Question: I'm attempting to create a procedure in Oracle Express Server (Application Express 2.1.0.00.39) using the web interface.
This is the SQL I'm running via the 'SQL Commands' option in the web interface
'''
CREATE OR REPLACE PROCEDURE my_procedure (listOfNumbers num_list,
v_value varchar2)
IS
PRAGMA AUTONOMOUS_TRANSACTION;
BEGIN
UPDATE my_table
SET my_column = v_value
WHERE my_row_id IN (SELECT column_value
FROM TABLE(listOfNumbers));
COMMIT;
END;
'''
## UPDATE:
Changed 'SELECT column_value FROM TABLE' to 'SELECT column_value FROM TABLE(listOfNumbers)' but now I get the following error:
> PLS-00201: identifier 'num_list' must
be declared
## UPDATE 2:
Here is how I created my type:
'''
CREATE OR REPLACE TYPE "num_list" as table of NUMBER(38,1)
/
'''
Seems the error is being caused on the parameter declaration line:
'''
(listOfNumbers num_list, v_value varchar2)
'''
Below is the object details as displayed by the Oracle Database Express Edition web interface.

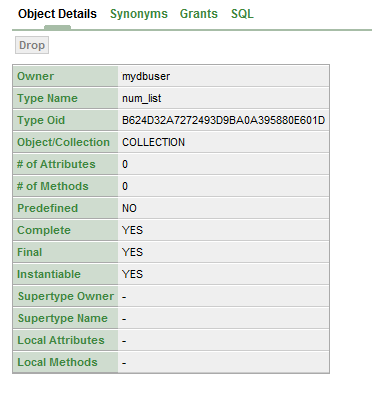
Answer: Try ...'TABLE(CAST(listOfNumbers AS num_list))'.
The SQL parser simply sees a bind placeholder in place of 'listOfNumbers', and since it's a custom type you need to tell it what type it is.
This will only work if 'num_list' has been defined as a type in the schema, not just declared as a type in a PL/SQL block.